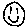
Label: smiley face